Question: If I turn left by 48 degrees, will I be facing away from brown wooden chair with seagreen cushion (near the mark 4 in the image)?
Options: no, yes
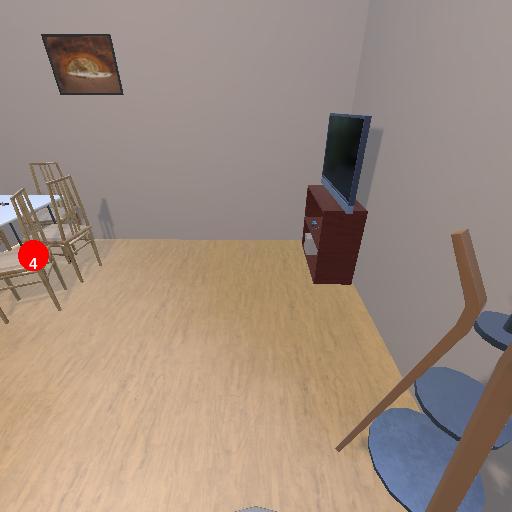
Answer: no